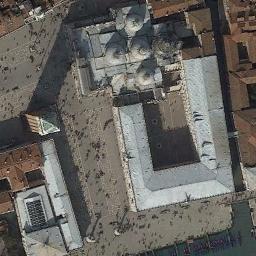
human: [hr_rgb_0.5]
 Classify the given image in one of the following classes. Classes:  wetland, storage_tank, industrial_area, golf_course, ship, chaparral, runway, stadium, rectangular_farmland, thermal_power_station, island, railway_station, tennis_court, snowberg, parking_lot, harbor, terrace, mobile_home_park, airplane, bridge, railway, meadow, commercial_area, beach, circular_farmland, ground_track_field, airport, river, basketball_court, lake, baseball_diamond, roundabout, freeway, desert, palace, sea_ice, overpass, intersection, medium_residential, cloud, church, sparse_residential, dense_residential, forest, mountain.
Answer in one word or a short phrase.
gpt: palace